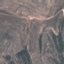
Label: HerbaceousVegetation